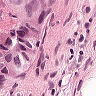
Metastatic tissue present: yes